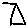
Label: triangle